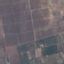
Land use / land cover: PermanentCrop